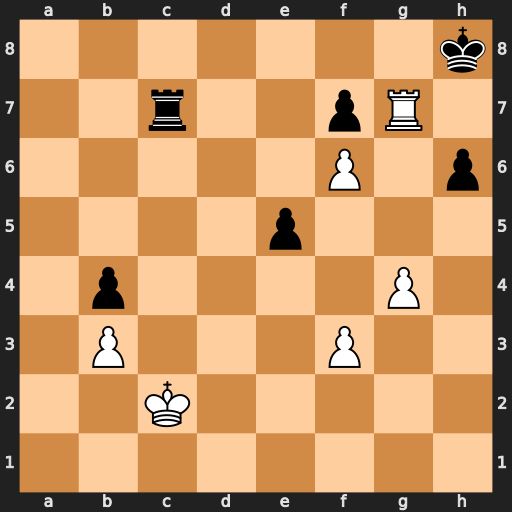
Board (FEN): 7k/2r2pR1/5P1p/4p3/1p4P1/1P3P2/2K5/8
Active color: w
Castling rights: -
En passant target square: -
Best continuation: Kd3 Rc6 Rxf7